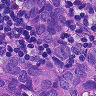
Metastatic tissue present: yes